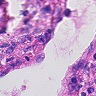
Metastatic tissue present: no